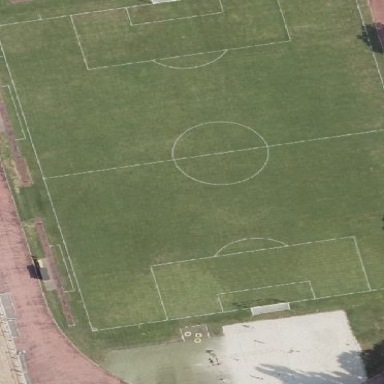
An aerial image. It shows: Stadium for soccer matches.